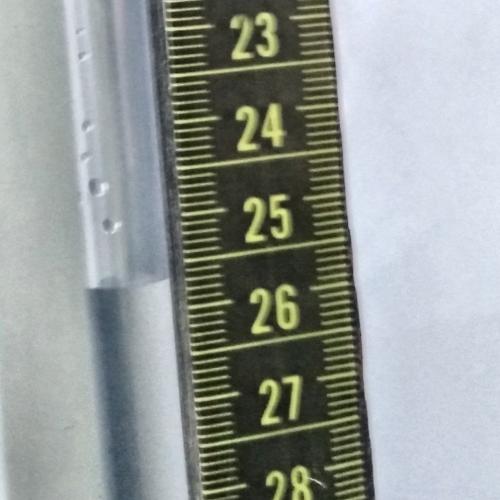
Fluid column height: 25.7 cm